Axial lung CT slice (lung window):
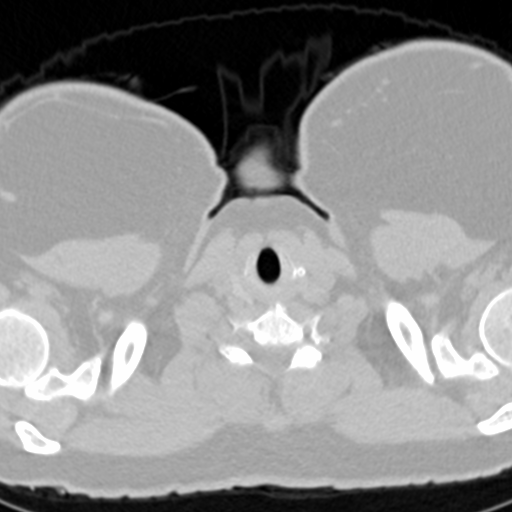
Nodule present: no